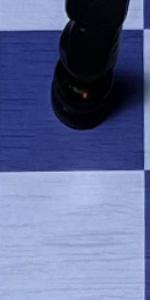
Label: Empty